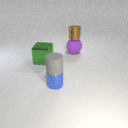
large purple rubber sphere below small brown metal cylinder